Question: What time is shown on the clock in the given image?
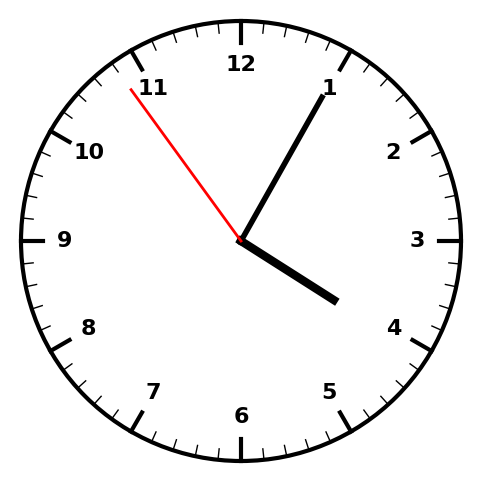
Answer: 04:04:54